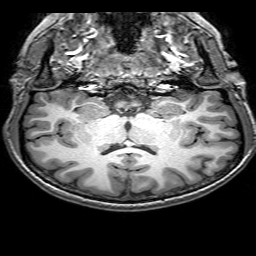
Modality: T1w
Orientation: sagittal
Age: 18
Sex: female
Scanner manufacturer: philips
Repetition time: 0.008969 s
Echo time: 0.0046 s